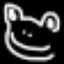
Label: frog